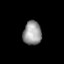
Tissue: prostate
Cell type: Epithelial cells
Senescence score: 0.3564
Nuclear area (px): 429
Mean DAPI intensity: 151.664